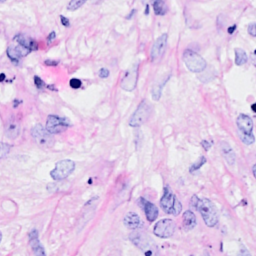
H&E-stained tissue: Breast